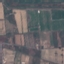
Land use / land cover class: PermanentCrop